Question: There are a UILabel in the center of the UIView, named nicknameLabel, and will append a gender image after the nicknameLabel.
But when the nicknameLabel has a lot of text, it will beyond the bounds of the UIView.

So, how to limit max width of UILabel?
BTW: I using the storyboard. Thanks.
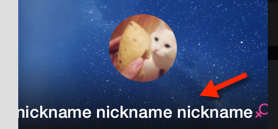
Answer: Give the label a constraint like this: